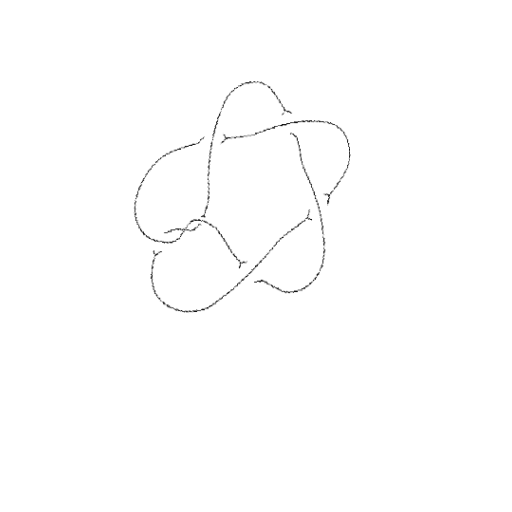
Crossing number: 7